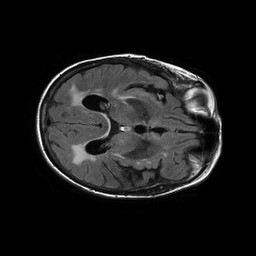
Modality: FLAIR
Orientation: axial
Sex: female
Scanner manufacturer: philips
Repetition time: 11 s
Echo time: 0.125 s